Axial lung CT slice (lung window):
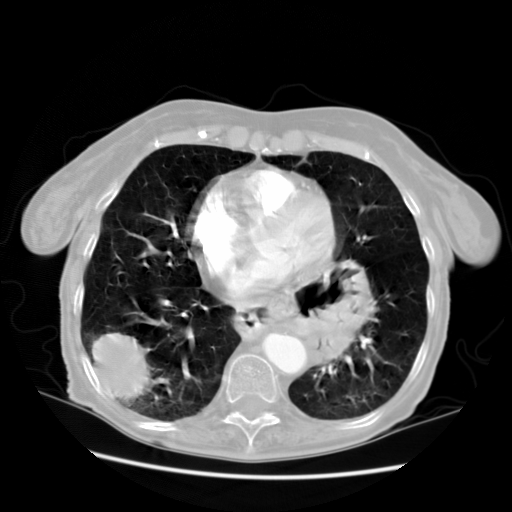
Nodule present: no